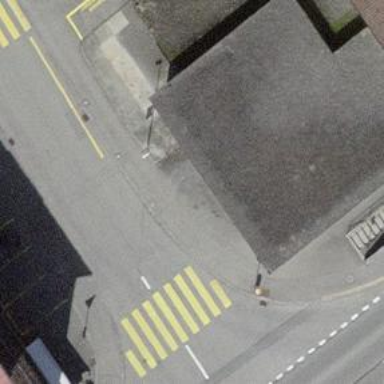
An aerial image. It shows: Post box.